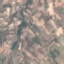
Land use / land cover: PermanentCrop